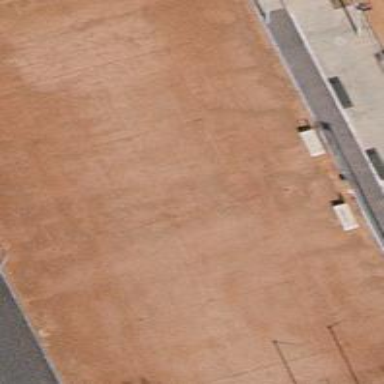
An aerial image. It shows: Dirt tennis court on pitch.